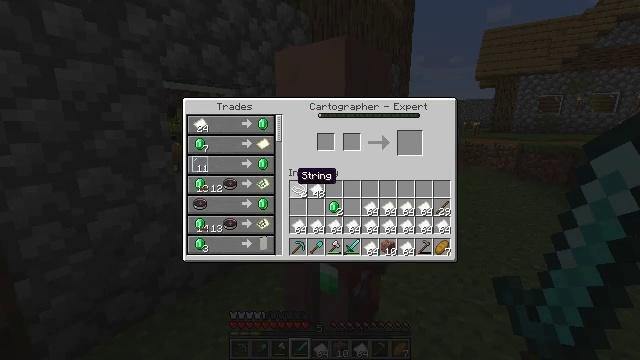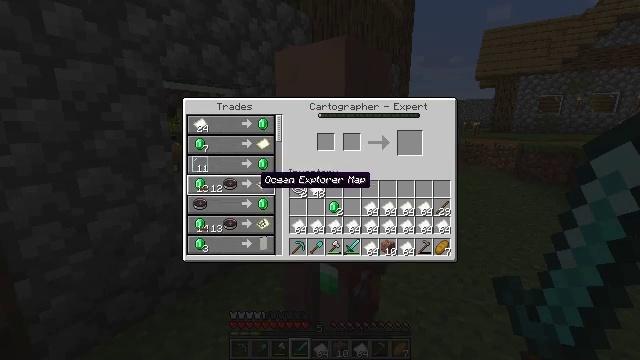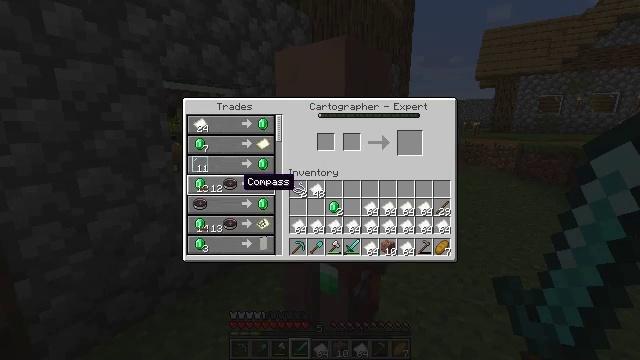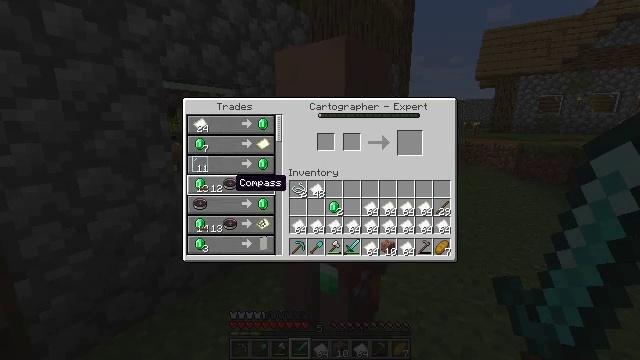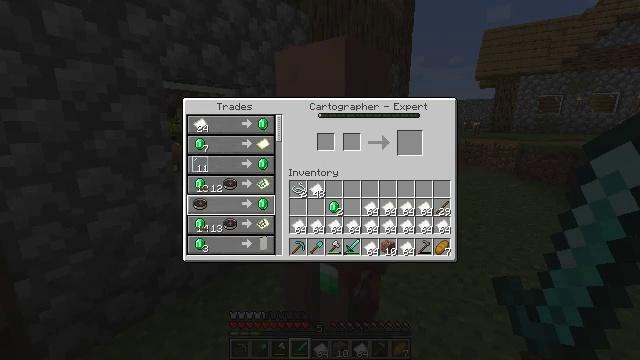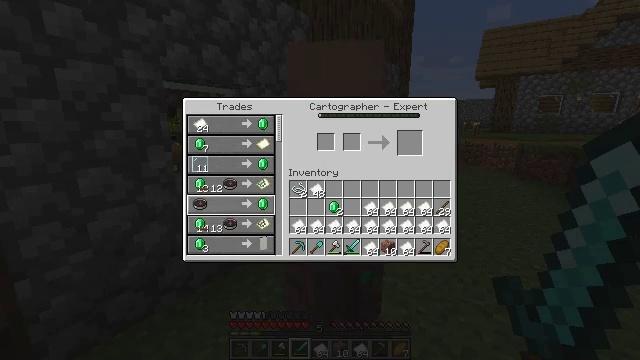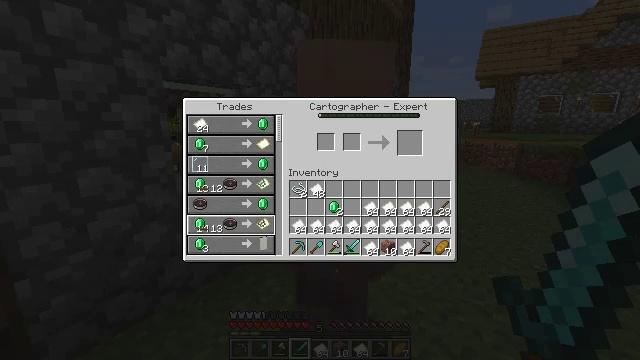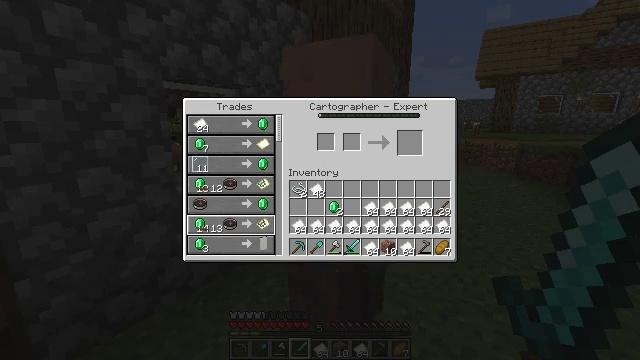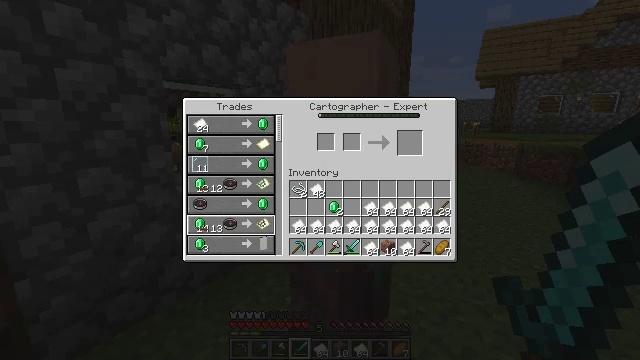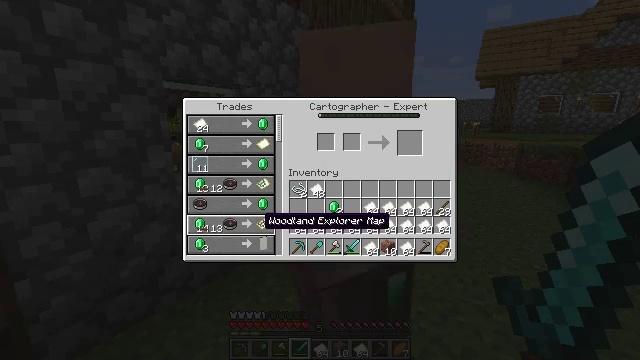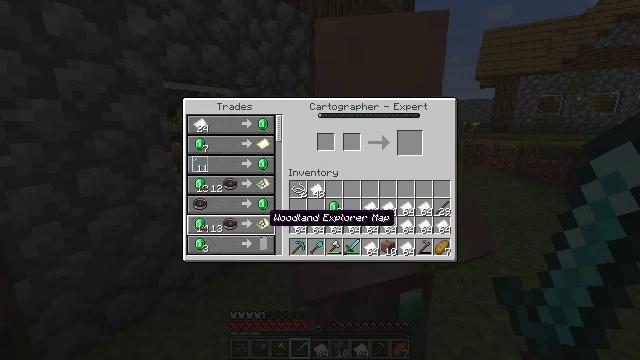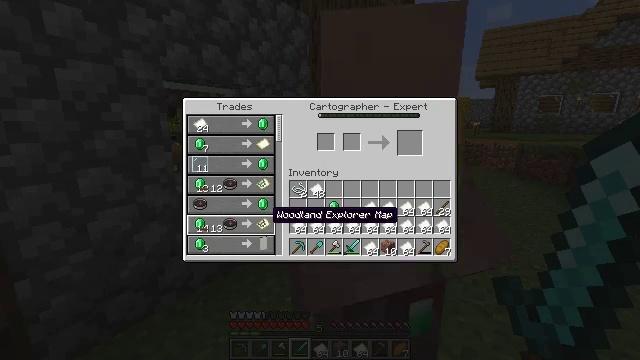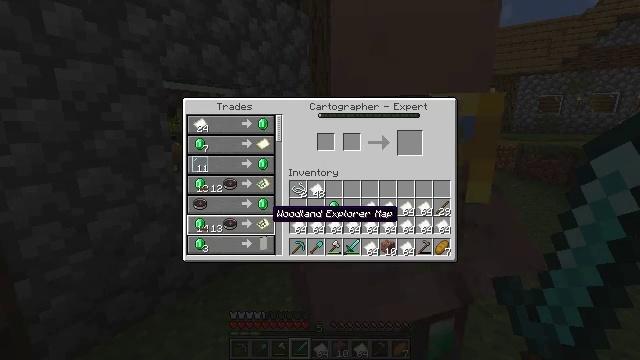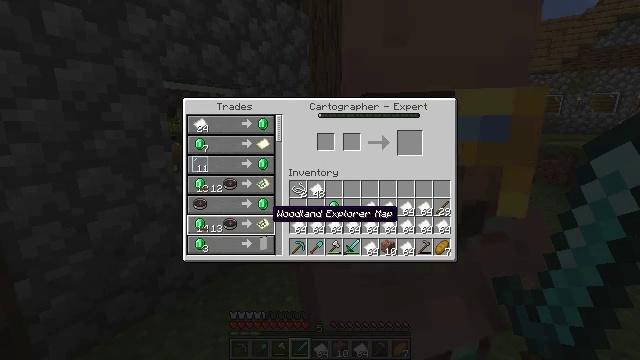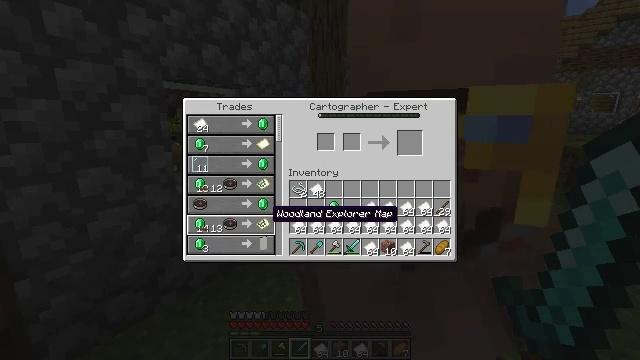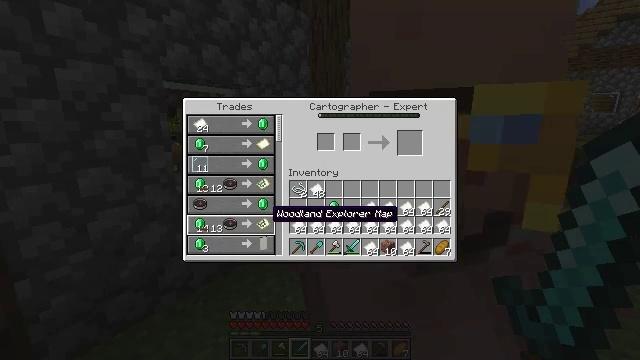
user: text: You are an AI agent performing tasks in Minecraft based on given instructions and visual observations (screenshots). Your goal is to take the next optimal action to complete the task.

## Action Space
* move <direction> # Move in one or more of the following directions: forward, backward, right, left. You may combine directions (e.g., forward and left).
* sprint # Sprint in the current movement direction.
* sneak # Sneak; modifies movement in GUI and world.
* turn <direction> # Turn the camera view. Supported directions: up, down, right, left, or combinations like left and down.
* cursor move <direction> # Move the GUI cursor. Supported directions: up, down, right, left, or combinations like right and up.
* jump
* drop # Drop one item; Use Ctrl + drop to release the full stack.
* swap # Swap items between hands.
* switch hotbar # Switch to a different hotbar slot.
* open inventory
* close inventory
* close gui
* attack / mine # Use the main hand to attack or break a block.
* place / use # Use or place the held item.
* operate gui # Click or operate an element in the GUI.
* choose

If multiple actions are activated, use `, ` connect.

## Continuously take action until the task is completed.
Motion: motion action
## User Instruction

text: Craft an emerald.
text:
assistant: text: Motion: cursor move left
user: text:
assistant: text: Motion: cursor move left
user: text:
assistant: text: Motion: cursor move left
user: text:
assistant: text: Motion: no_op
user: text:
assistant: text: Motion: cursor move right and down
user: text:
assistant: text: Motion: cursor move right and down
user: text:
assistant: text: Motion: no_op
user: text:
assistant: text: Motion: no_op
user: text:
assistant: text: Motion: no_op
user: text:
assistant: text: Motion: no_op
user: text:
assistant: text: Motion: no_op
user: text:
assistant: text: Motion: no_op
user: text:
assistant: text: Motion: no_op
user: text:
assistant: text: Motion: no_op
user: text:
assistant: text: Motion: no_op
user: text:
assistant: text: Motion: no_op
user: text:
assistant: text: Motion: no_op
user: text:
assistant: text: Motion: no_op
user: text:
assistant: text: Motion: no_op
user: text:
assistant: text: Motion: no_op
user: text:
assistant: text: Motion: no_op
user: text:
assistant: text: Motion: no_op
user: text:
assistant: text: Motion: no_op
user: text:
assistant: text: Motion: no_op
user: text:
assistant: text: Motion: no_op
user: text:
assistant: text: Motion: no_op
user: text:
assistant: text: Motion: no_op
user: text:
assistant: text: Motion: no_op
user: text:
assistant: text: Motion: no_op
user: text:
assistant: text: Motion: no_op